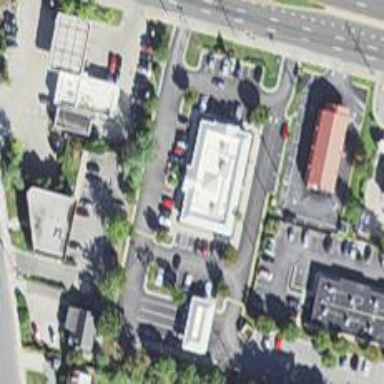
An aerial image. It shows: Retail area.